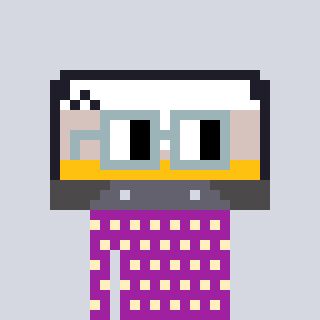
a pixel art character with square dark gray glasses, a cassette tape-shaped head and a magenta-colored body on a cool background